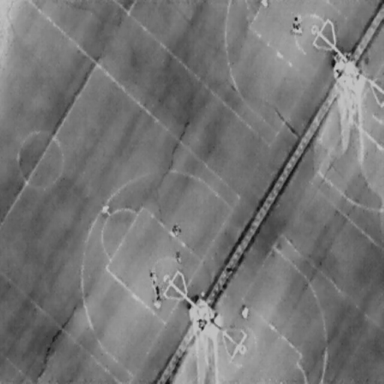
There are ten People in the infrared image.